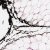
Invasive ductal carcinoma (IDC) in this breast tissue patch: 0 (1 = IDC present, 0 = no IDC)